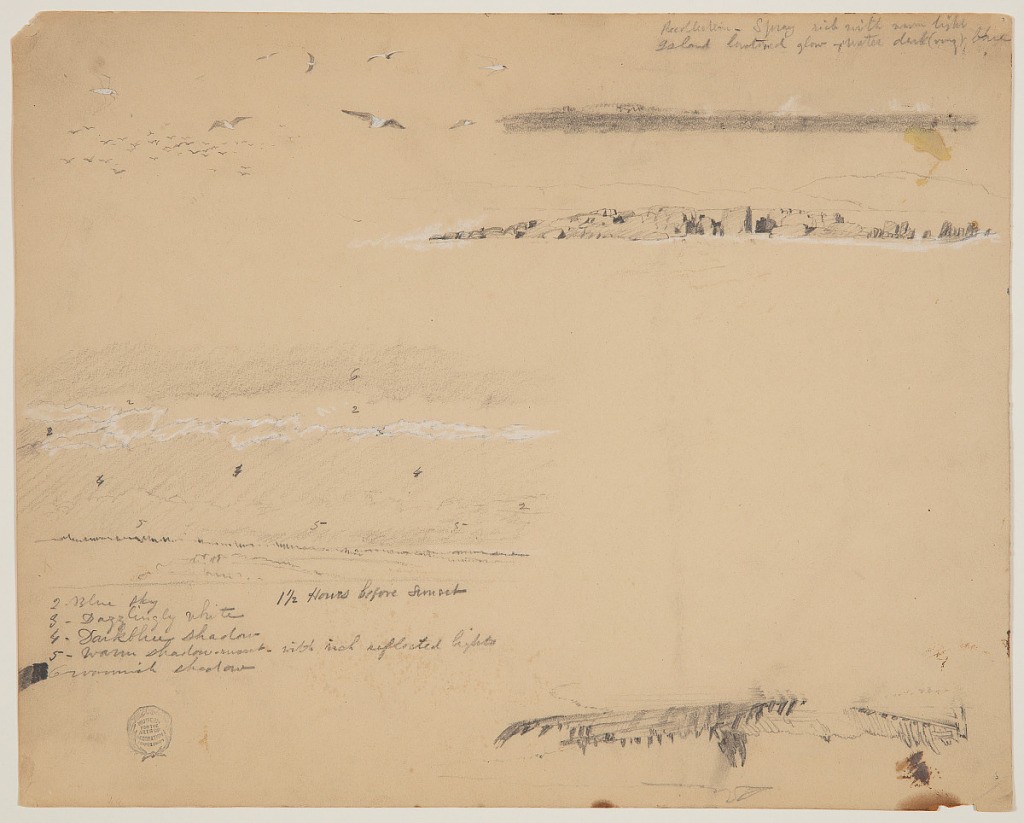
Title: Coastal Views
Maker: Frederic Edwin Church, American, 1826–1900
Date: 1850–1852
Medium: Graphite and white gouache on tan wove paper
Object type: Drawing
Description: Landscape and seascape sketch showing four views around the rugged coastline of either Mt. Desert Island in Maine or Grand Manan Island in Canada. At upper right, two stacked views show a small, rocky island. In the uppermost sketch, the island is seen at a distance across dark ocean water, while below, it is much closer, allowing the details of its blocky rocks to be come clear. A mountainous coastline is faintly rendered in the background. At upper left, numerous seagulls are sketched in various positions while in flight. One group of gulls at left is viewed at a great distance, while others, at right, are closer. At lower left, a sketch of layered clouds above a rolling and wooded coastline is included, while at lower right and oppositely oriented, a broken ship or wooden pier is shown semi-submerged at its center.